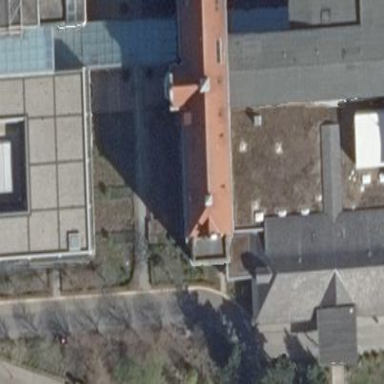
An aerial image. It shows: Hospital building.